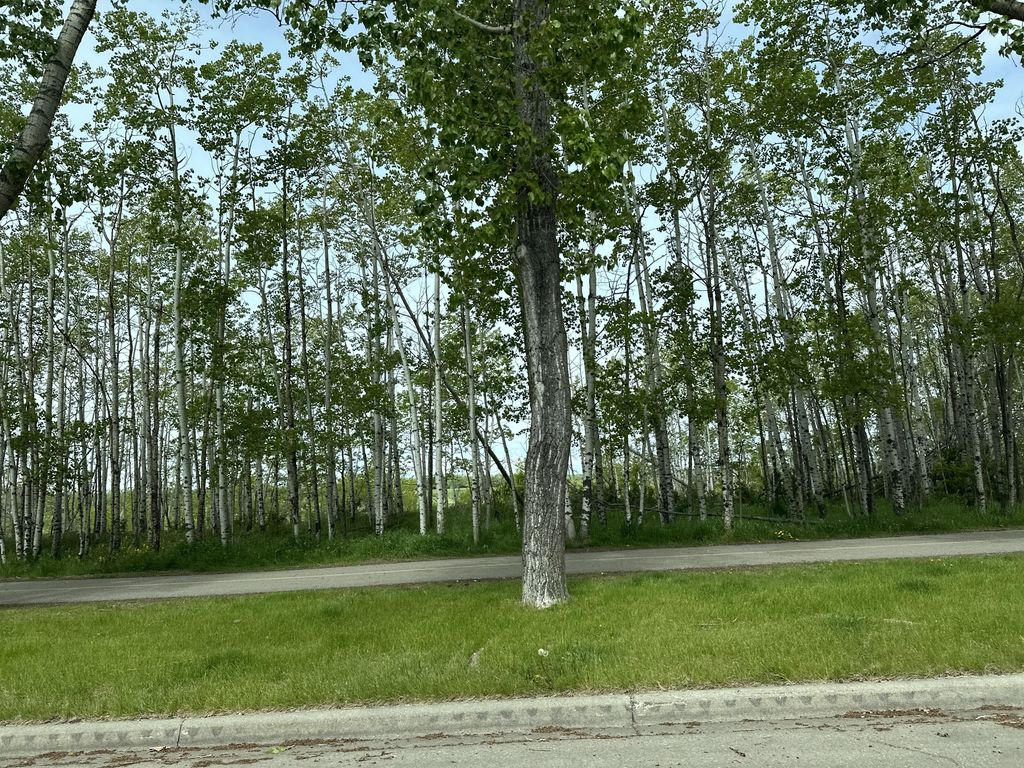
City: calgary